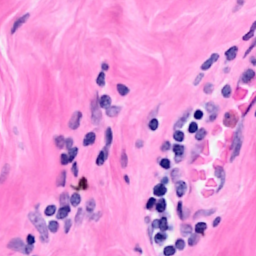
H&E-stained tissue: Breast